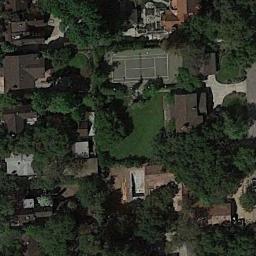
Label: tennis_court